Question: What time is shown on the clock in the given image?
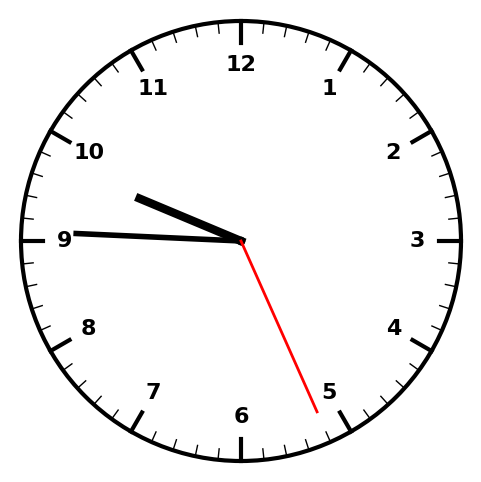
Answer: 09:45:26